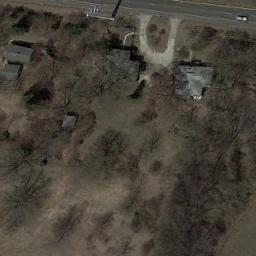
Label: sparse_residential